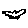
Label: bird